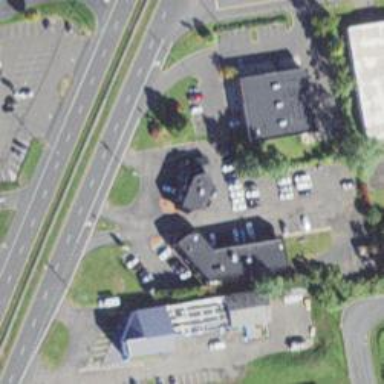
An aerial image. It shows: Car rental service.